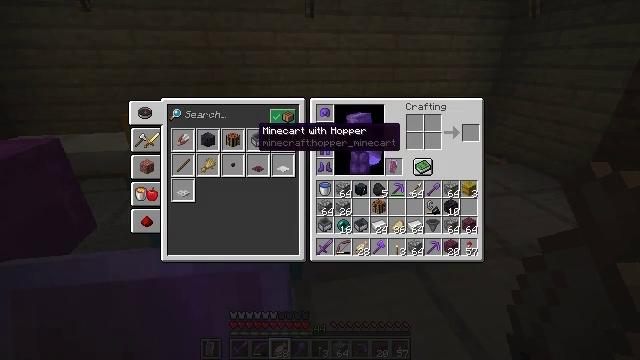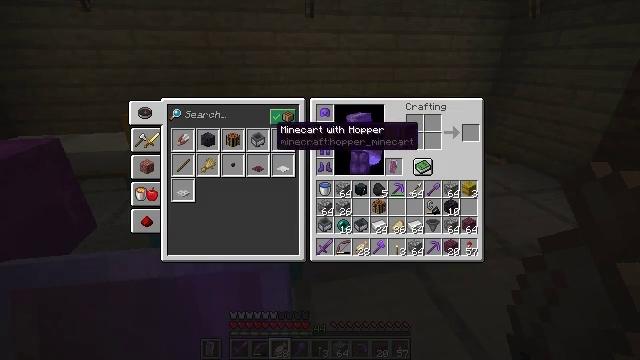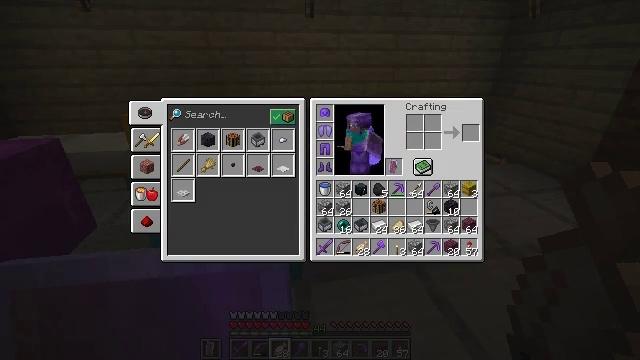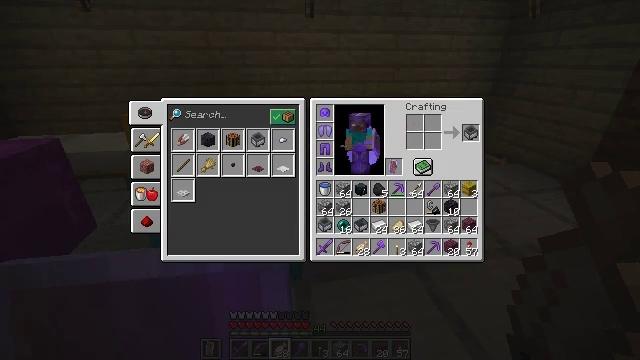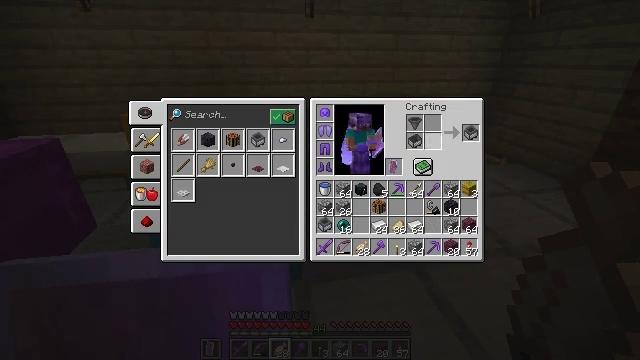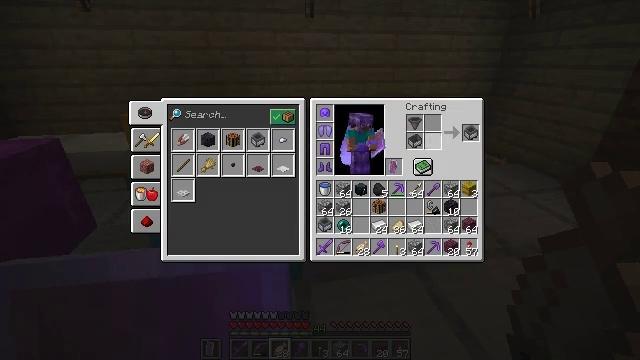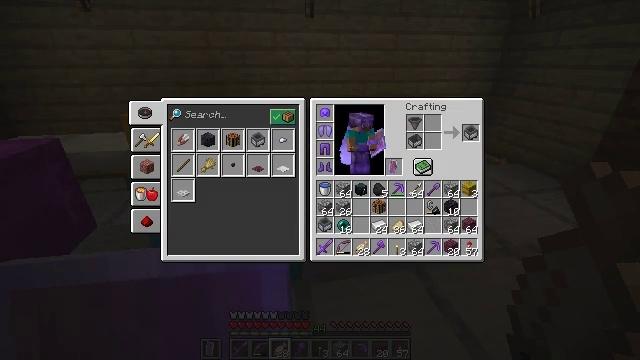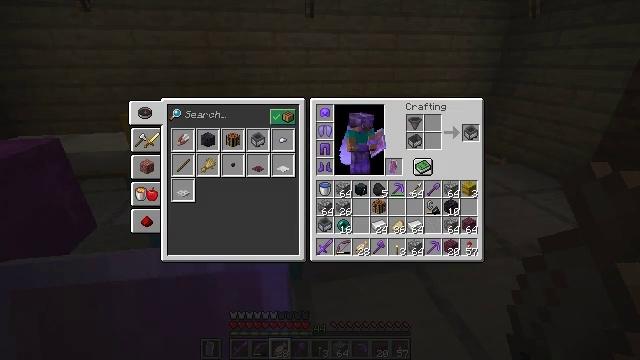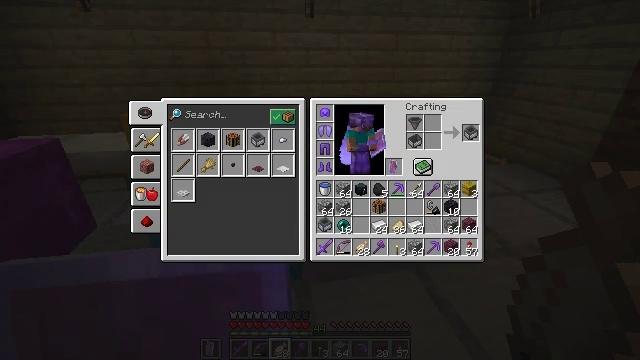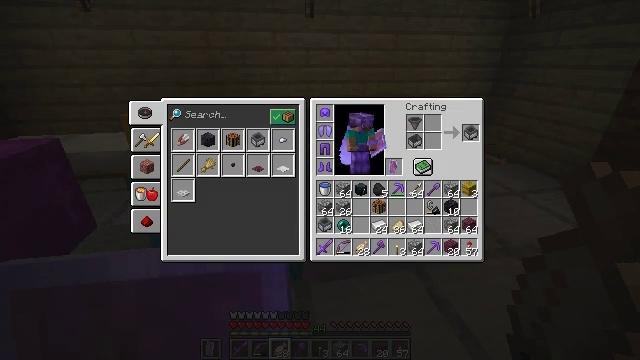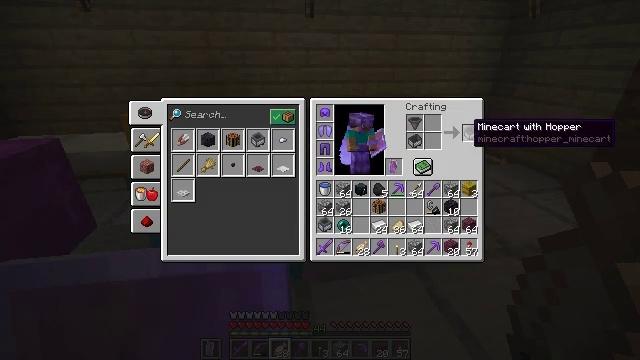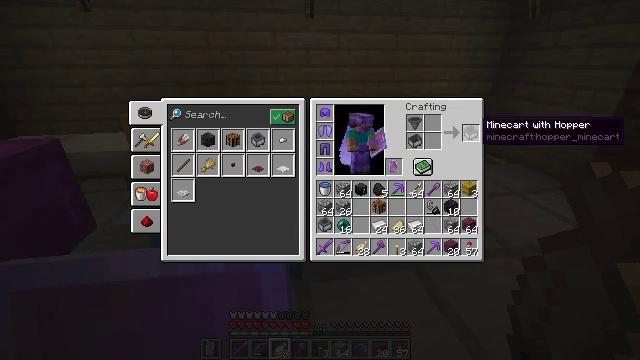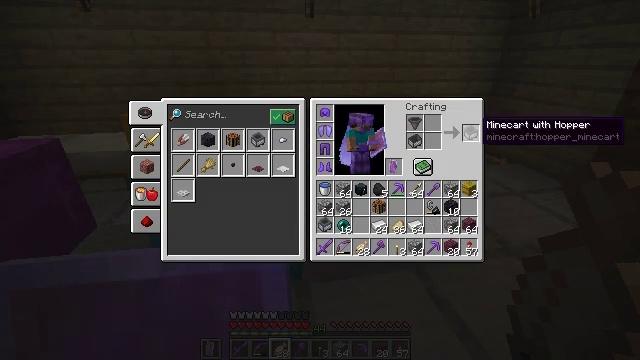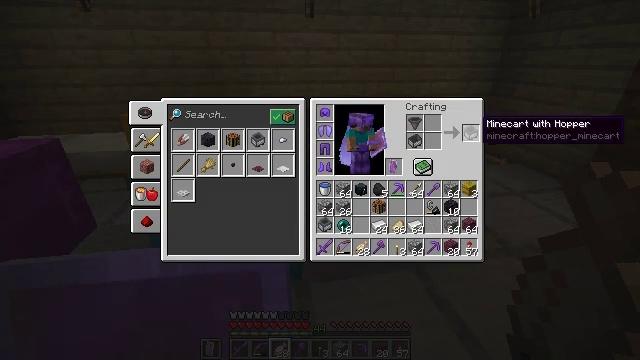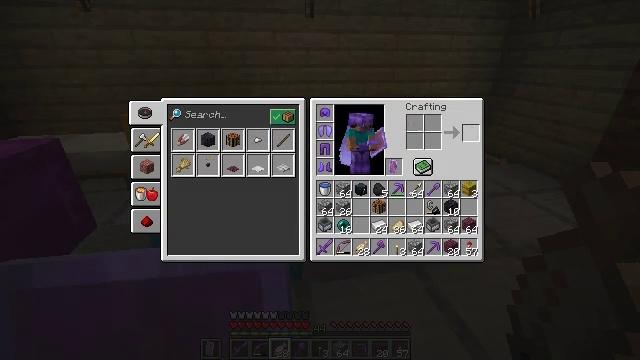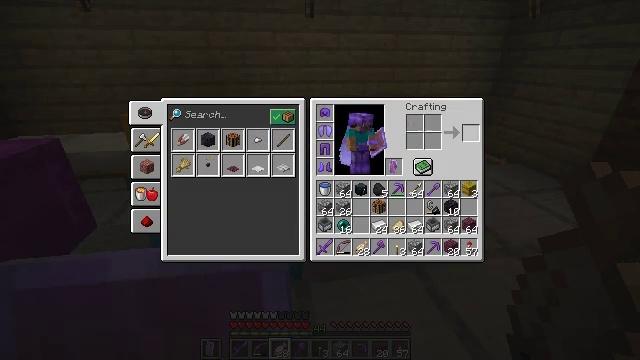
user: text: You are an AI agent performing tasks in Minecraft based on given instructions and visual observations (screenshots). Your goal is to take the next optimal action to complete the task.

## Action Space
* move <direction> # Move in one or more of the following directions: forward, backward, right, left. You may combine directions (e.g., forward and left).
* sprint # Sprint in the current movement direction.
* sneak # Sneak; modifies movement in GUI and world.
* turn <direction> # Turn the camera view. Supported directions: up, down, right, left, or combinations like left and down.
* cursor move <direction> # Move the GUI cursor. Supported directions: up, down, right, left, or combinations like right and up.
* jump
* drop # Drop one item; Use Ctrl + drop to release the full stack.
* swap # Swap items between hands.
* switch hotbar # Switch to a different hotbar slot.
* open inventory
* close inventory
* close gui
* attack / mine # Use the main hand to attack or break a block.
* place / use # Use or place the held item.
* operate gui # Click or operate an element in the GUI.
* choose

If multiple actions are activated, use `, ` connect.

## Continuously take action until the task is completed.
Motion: motion action
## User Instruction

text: Combine a minecart and a hopper to get a hopper minecart.
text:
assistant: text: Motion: sneak, turn right
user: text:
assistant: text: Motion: sneak, turn right
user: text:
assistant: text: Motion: sneak, turn right
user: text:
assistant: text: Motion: sneak, turn right
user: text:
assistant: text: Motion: sneak, turn right
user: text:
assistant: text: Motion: sneak
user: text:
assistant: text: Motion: sneak
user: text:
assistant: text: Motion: sneak
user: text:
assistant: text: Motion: sneak
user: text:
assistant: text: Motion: sneak, turn right
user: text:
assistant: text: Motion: sneak, turn right
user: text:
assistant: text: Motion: sneak
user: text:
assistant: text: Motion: sneak
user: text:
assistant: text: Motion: sneak, attack / mine
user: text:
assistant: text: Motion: sneak, attack / mine
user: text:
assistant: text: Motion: sneak, attack / mine
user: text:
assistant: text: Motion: sneak, attack / mine
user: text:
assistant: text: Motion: sneak
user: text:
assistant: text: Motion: sneak